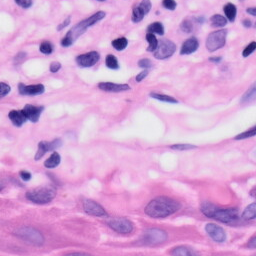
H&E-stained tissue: Skin